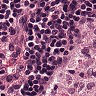
Metastatic tissue present: no